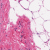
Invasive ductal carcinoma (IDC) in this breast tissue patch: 0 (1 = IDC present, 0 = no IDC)